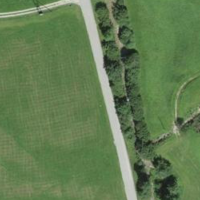
EUNIS habitat code: 24
Species observed at this site:
Petasites albus